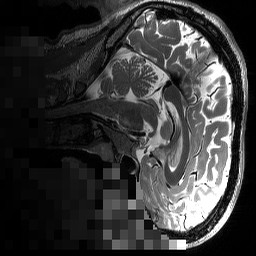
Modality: T2w
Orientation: sagittal
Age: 41
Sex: male
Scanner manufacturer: siemens
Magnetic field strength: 3 T
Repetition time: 3.39 s
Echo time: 0.39 s